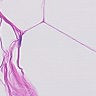
Metastatic tissue present: no